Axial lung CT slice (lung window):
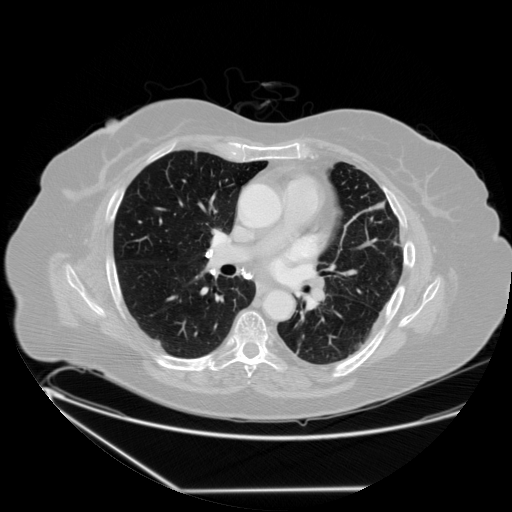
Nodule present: no